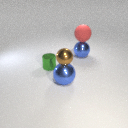
small green metal cylinder behind large blue metal sphere